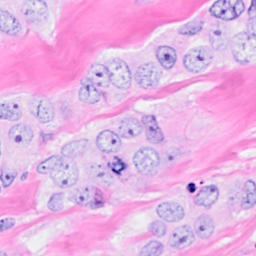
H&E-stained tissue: Breast